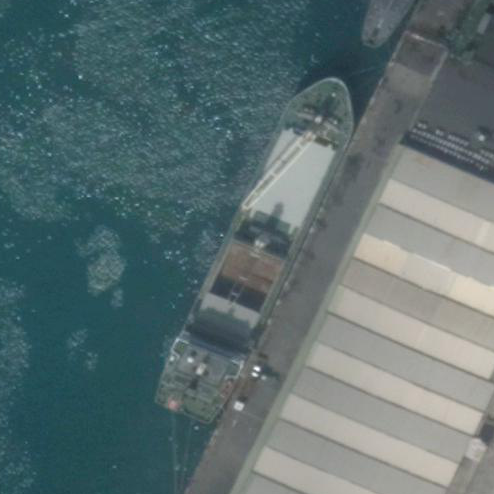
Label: civil